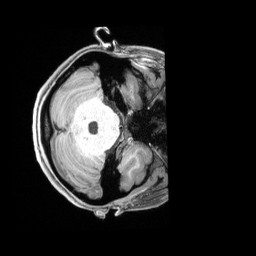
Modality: T1w
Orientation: axial
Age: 24
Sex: female
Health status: healthy
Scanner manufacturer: siemens
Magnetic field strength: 3 T
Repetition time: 2.4 s
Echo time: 0.00228 s